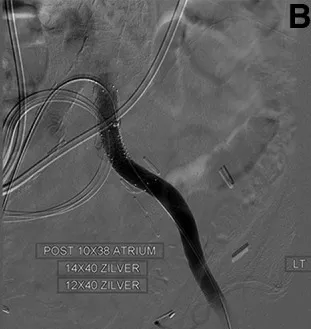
(B) Completion angiography after deployment of 10 x 38 mm balloon-expandable atrium stent, 14 x 40 mm and 12 x 40 mm uncovered stents at the proximal and distal ends of atrium stent showing cessation of active extravasation. (B) Completion angiography.
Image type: radiology (x_ray)